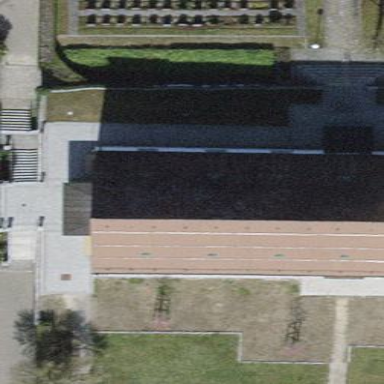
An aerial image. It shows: Building with gabled roof made of roof tiles.